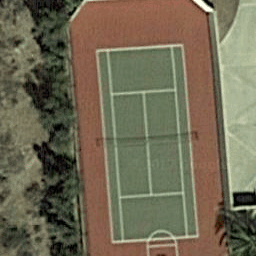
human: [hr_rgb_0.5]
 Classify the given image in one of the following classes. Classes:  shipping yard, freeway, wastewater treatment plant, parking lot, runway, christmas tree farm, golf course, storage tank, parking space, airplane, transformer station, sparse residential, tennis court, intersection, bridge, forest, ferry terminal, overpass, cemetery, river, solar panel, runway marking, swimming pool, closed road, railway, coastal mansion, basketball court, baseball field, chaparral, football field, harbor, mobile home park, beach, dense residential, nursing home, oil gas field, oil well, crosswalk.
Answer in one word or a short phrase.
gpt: tennis court